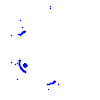
Particle: pion